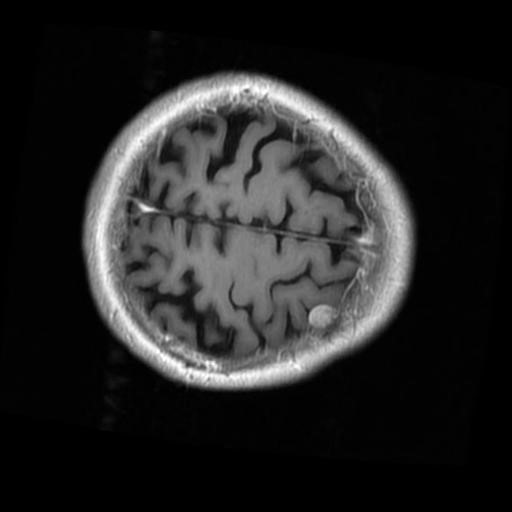
Label: brain_menin